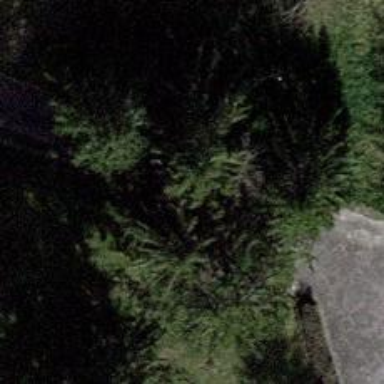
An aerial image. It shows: Evergreen needle-leaved tree.